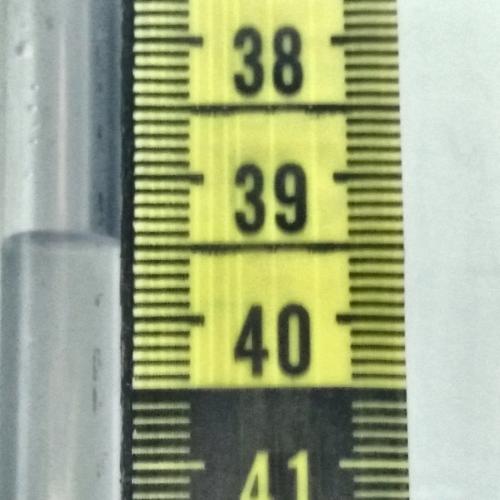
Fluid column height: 39.5 cm